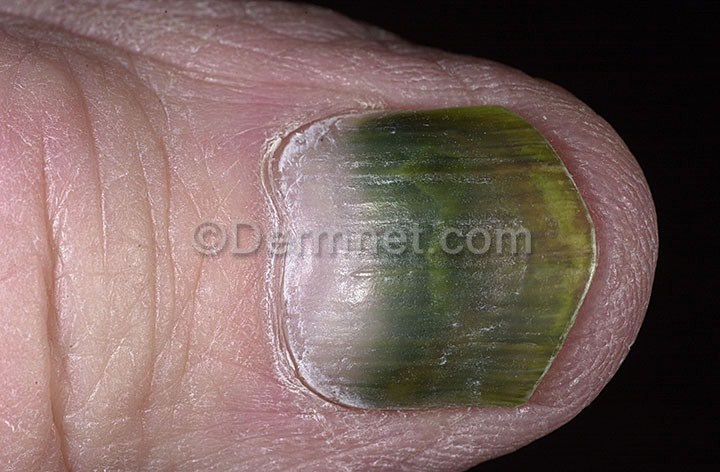
Disease: Nail Fungus and other Nail Disease